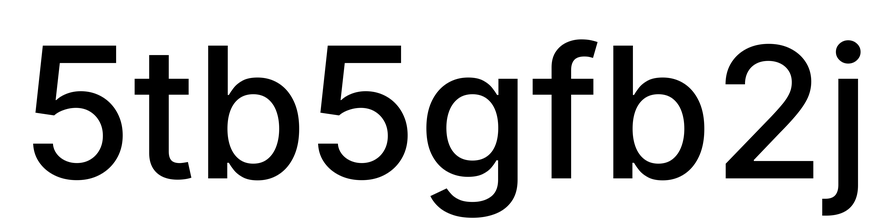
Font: Inter_Medium